Interaction volume radius: 5 \u00c5
Interaction volume height: 15 \u00c5
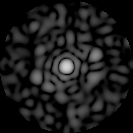
Disorder parameter: 0.8085